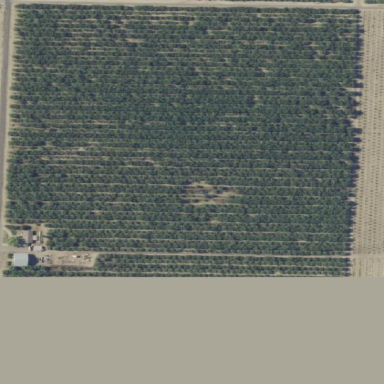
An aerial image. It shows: Orchard filled with almond trees.